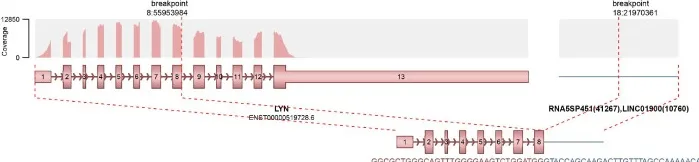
(A) Schematic diagram of the formation mechanism of LYN::LINC01900 transcript.
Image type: pathology (immunostaining)